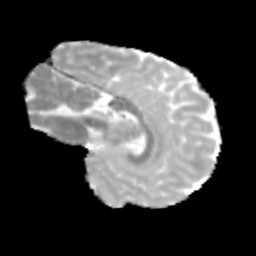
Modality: MD
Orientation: sagittal
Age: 9
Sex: male
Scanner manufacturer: siemens
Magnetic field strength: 3 T
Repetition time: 3.8 s
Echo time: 0.07 s